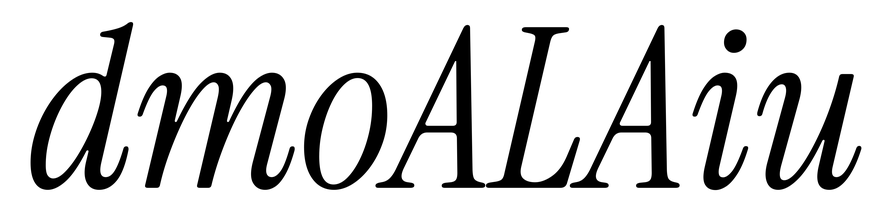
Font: InstrumentSerif-Italic